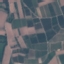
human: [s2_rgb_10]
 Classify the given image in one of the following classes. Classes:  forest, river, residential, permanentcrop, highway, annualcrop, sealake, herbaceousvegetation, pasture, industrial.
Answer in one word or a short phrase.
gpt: PermanentCrop